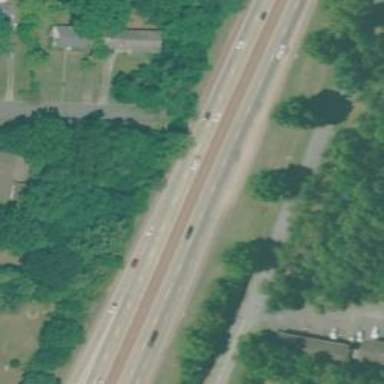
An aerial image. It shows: Motorway.